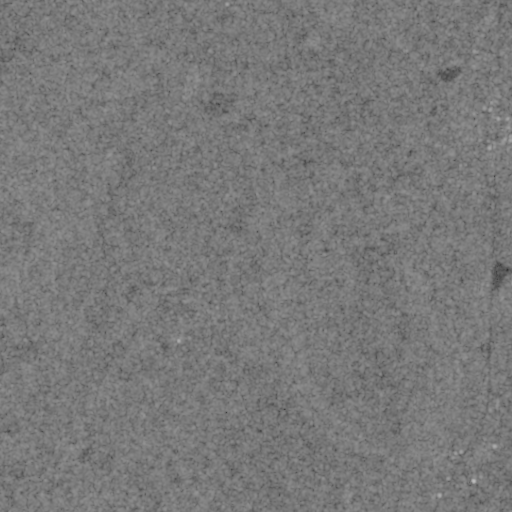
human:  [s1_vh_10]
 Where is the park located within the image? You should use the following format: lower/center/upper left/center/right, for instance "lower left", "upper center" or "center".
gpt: The park is located in the upper right of the image.
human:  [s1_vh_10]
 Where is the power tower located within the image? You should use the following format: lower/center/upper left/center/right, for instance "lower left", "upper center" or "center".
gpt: The power tower is located in the lower right of the image.
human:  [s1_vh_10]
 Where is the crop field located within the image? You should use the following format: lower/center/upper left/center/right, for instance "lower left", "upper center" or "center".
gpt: There is no crop field in the image.

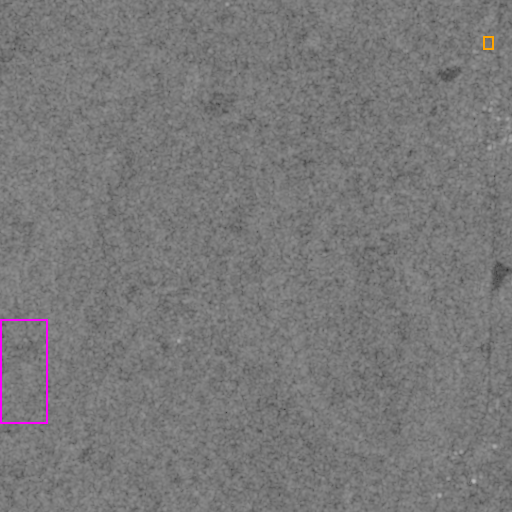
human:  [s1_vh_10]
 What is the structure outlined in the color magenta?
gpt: The structure outlined in magenta is a crop field.
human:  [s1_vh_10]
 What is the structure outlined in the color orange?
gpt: The structure outlined in orange is a park.
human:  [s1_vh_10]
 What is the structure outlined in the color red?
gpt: There is no red outline.